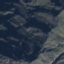
Land use / land cover: HerbaceousVegetation